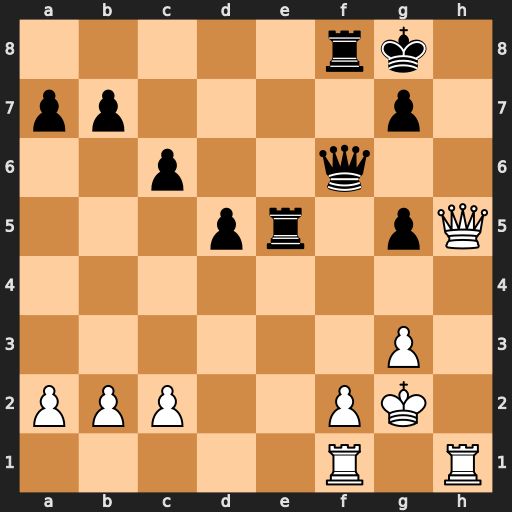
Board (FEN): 5rk1/pp4p1/2p2q2/3pr1pQ/8/6P1/PPP2PK1/5R1R
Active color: w
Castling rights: -
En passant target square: -
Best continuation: f4 gxf4 Qh7+ Kf7 Rxf4 Qxf4 gxf4